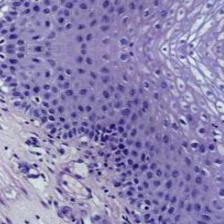
Diagnosis: Normal